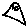
Label: triangle